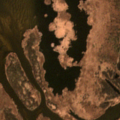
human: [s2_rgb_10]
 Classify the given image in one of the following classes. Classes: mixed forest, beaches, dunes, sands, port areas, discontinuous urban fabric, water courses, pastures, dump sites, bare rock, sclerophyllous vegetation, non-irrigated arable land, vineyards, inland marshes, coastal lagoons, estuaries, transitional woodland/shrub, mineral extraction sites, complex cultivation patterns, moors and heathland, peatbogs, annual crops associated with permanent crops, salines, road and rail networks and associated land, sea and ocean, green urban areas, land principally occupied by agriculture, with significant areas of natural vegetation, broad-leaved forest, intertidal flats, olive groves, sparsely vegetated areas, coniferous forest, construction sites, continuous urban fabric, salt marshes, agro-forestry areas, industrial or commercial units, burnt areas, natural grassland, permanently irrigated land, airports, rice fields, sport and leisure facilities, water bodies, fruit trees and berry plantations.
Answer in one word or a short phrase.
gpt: inland marshes, water courses, coastal lagoons